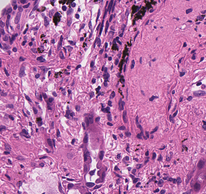
Tumor epithelial tissue: yes
Tumor-associated stroma tissue: yes
Normal tissue: no